Field crop: maize
Growth stage: 2
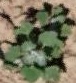
Species: chenopodium